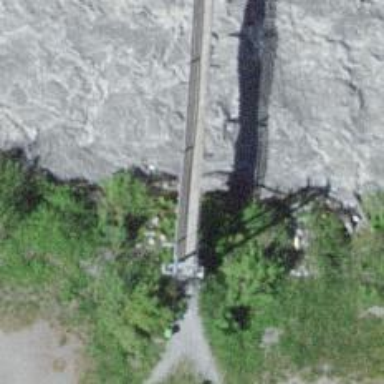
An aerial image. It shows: Path on bridge.